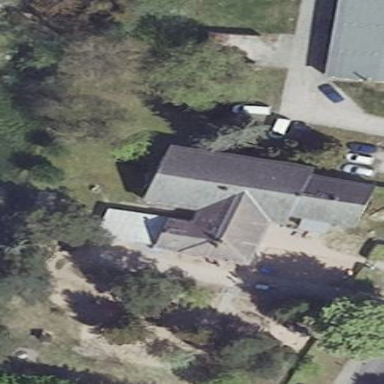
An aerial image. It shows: Kindergarten building.